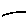
Label: line